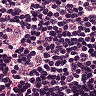
Metastatic tissue present: no